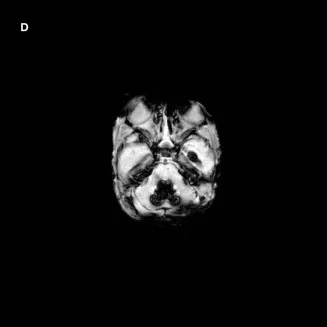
Susceptibility weighted image axial plane. Of the posterior fossa.
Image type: radiology (mri)